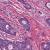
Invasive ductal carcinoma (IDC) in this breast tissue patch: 1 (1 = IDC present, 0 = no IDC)